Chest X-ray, AP view. Patient: 46 years old, sex M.
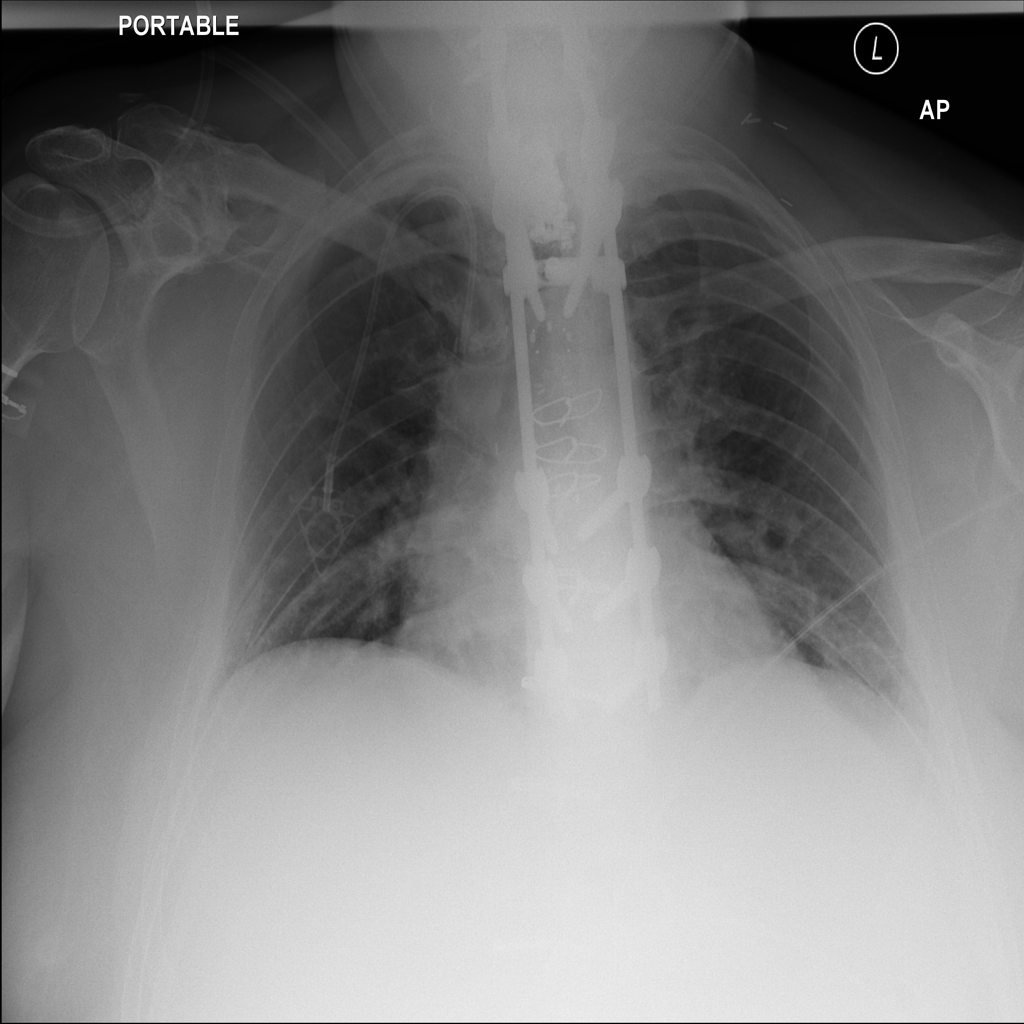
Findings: Atelectasis